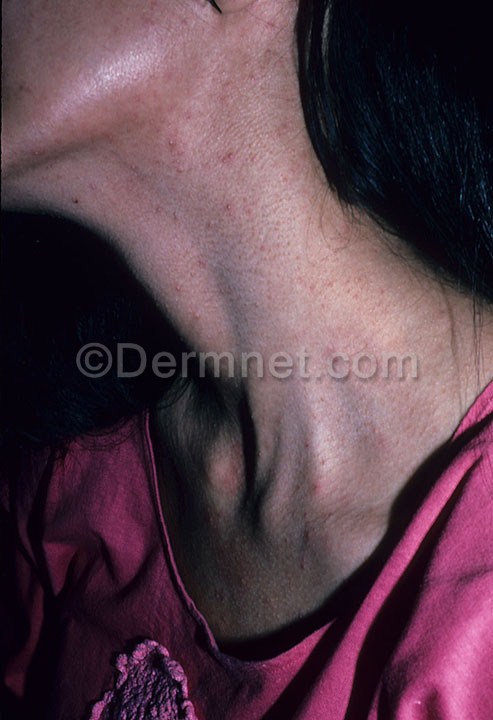
Disease: Tinea Ringworm Candidiasis and other Fungal Infections